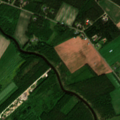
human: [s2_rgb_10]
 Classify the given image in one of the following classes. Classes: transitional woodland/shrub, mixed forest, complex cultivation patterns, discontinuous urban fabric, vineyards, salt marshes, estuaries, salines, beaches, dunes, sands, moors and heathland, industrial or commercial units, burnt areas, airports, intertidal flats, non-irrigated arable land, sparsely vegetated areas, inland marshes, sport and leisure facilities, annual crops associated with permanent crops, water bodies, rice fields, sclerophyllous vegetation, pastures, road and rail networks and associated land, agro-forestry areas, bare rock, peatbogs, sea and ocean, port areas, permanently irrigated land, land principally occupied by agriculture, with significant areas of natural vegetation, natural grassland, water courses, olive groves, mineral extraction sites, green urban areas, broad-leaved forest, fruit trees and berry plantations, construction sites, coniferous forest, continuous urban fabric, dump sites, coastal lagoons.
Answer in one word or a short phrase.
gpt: non-irrigated arable land, broad-leaved forest, coniferous forest, mixed forest